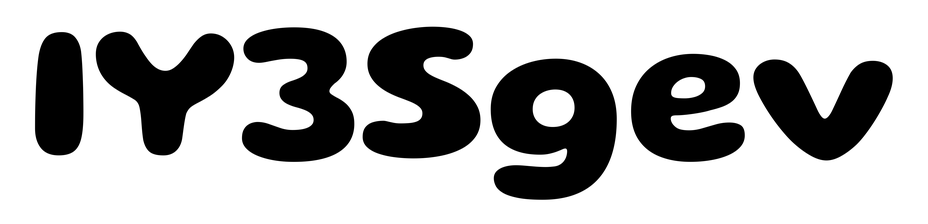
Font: Gluten_Bold